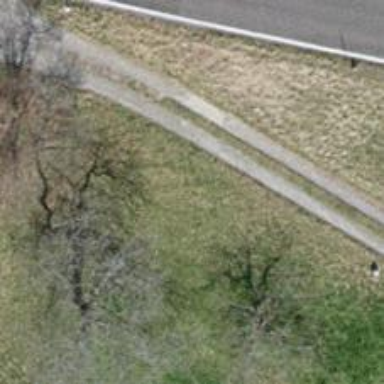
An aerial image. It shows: Gravel driveway used as service road.